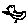
Label: bird